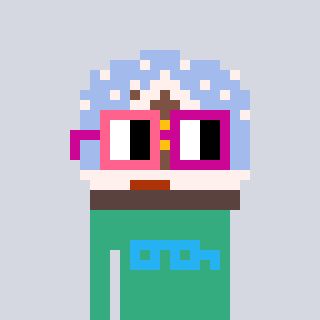
a pixel art character with square pink and red glasses, a snow globe-shaped head and a teal-colored body on a cool background